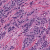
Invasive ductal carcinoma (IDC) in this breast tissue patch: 1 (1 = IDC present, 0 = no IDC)